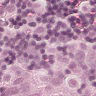
Metastatic tissue present: yes